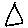
Label: triangle